Question: '''
#include <iostream>
#include <vector>
#include <algorithm>
#include <string>
#include <fstream>
using namespace std;
int
main ()
{
vector < string > elem (4);
ifstream infile ("test.txt");
if (!infile)
{
cerr << "Oops! unable to save session data !
";
}
int i;
for (i = 0; infile >> elem[i]; i++);
for (i = 0; i < 4; i++)
{
cout << elem[i] << ' ';
}
cout << "
The result after sorting
";
sort (elem, elem + 4);
for (i = 0; i < 4; i++)
{
cout << elem[i] << ' ';
}
cout << endl;
return 0;
}
'''
THis is my full code,when I run,there is some problem
'''
main.cpp: In function 'int main()':
main.cpp:24:20: error: no match
for 'operator+' (operand types are 'std::vector >' and 'int') sort
(elem, elem + x);
~~~~~^~~
'''

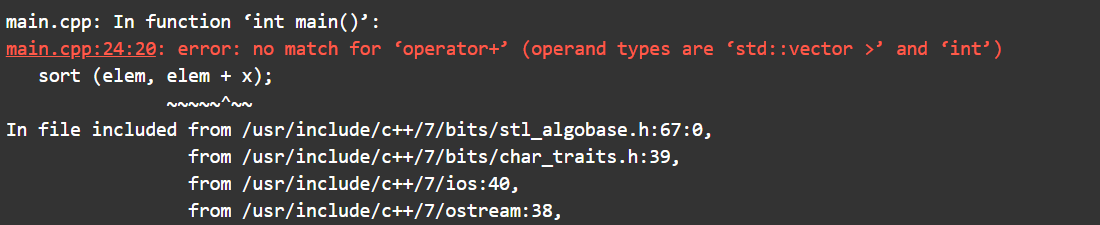
Answer: Your usage of 'std::sort' is C-ish. You have to supply iterators to begin/end, i.e., write something like
'''
sort(elem.begin(), elem.end());
'''
Besides, your program will crash if the 'test.txt' file is more than 4 lines (trying to read into non-existent 'elem[4]').
Be careful though, check that the default comparison does what you want. Here it does.